Question: Using 'openshift v3.10.0+0c4577e-1' I'm seeing uneven loading across 4 VMs hosting all my pods which are endpoints to a single service route.
I've setup a pretty straight forward testing environment and I'm seeing some behavior that doesn't make any sense to me.
I've got a physical host setup running JMeter configured to make requests to a single service route IP backed by a collection of pods. The pods are hosting a very lightweight Wordpress site. Each pod is identical for the purposes of the test I'm doing.
The pods are split among 4 VMs. All 4 VMs are running on a single separate(from the JMeter host) physical host.
As I scaled out the number of VMs each additional VM continues to be less and less loaded. When I moved from 2 to 3 VMs (50% more VMs) I only saw a 33% improvement in the number of requests I could handle, moving from 3 to 4 VMs (33% more VMs) the improvement was around 18%. I'm not anticipating perfect scaling, but the graphs below don't make sense to me:

As you can see the first VM is using 100% of the available CPU (8 vCPUs), but each VM after uses less and less CPU. The 4th VM is down to ~75%. I'd expect the loading to be a lot closer.
The graphs show two tests, the first was with the 'roundrobin' strategy, the second I switched to 'leastconn'
Is this a problem with the load balancing strategies? Is there someway to better balance the requests across the VMs?
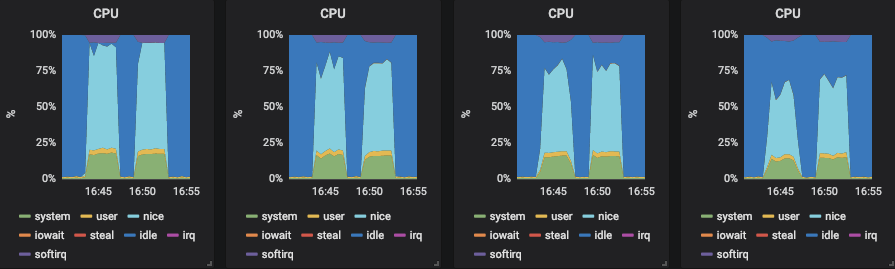
Answer: I've split up the pods among more routes so that I'm not longer rate limited by the "fully loaded" VM. I still believe the pods inside this VM are underperforming relative to the other VMs, but at least I'm no longer leaving performance on the table in the rest of the VMs